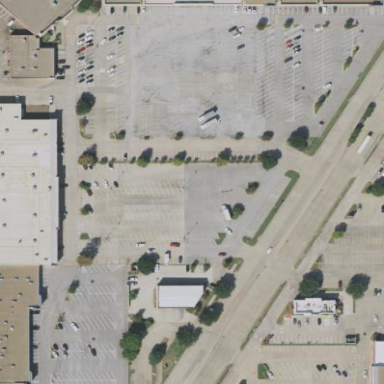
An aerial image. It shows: Retail area.